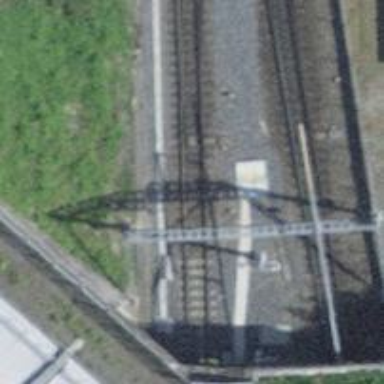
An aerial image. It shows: Narrow-gauge railway track with 1 electrified contact line.